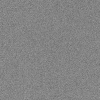
Atmospheric dust classification: dusty